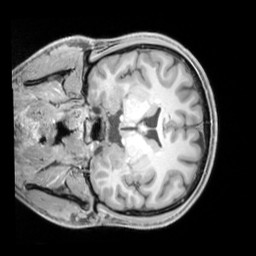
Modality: T1w
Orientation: coronal
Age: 21
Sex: male
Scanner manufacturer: siemens
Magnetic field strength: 3 T
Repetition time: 2.3 s
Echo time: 0.00226 s